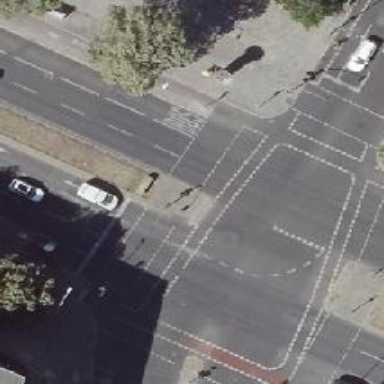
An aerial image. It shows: Traffic island located on footway.